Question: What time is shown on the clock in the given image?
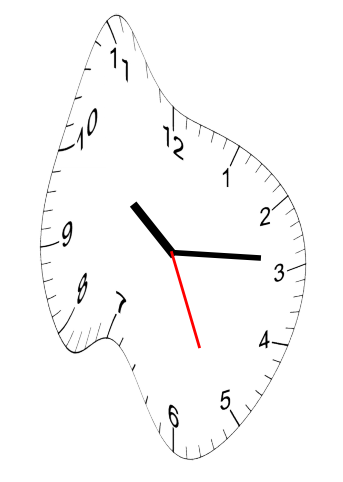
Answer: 10:14:26